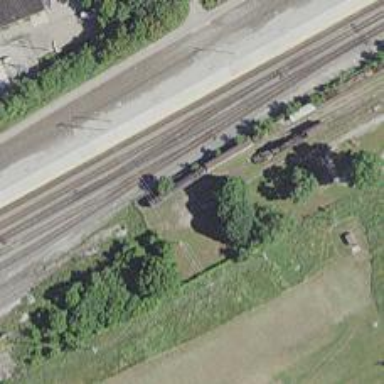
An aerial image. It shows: Preserved railway.